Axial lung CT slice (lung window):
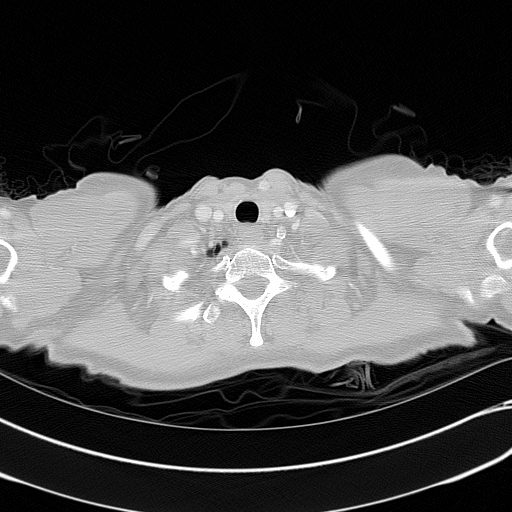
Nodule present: no